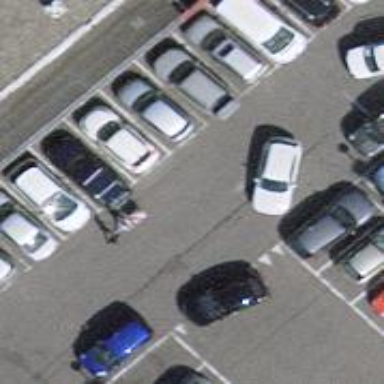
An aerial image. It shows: Parking aisle designated as service road.